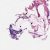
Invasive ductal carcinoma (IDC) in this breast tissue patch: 0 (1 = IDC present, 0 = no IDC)